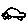
Label: car